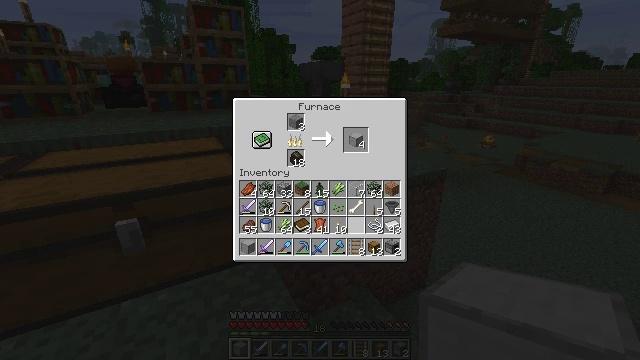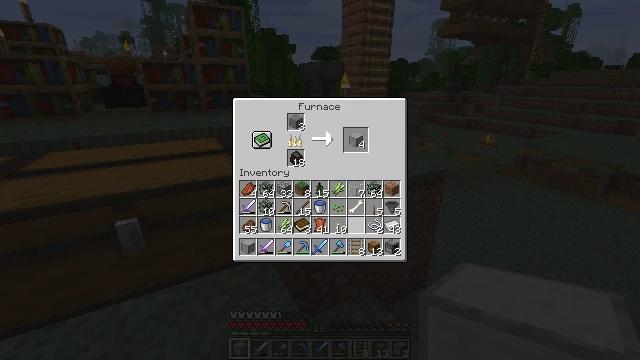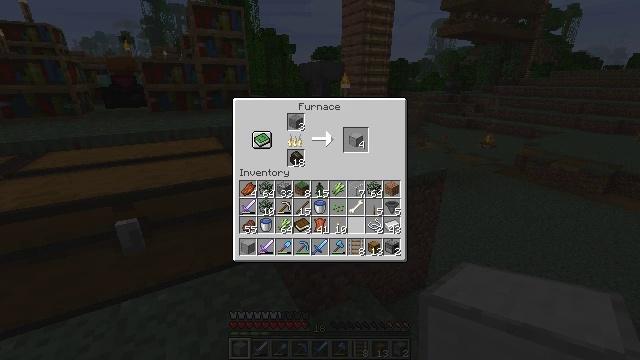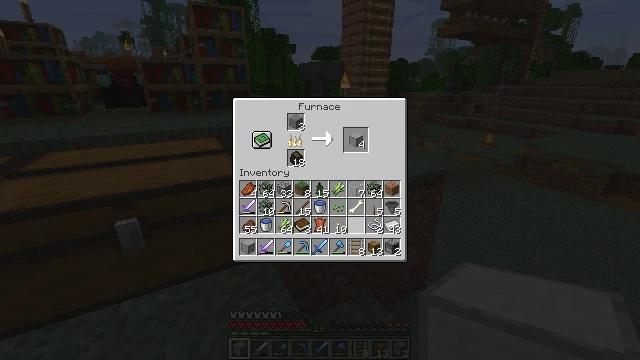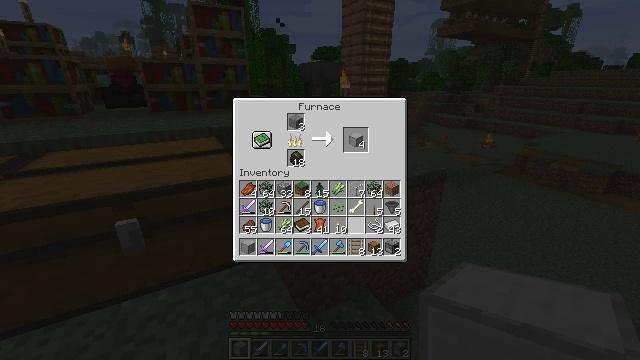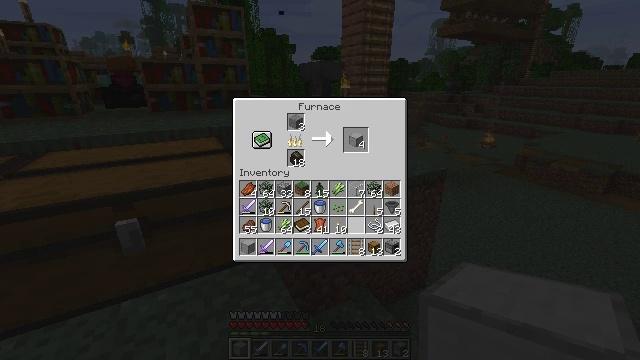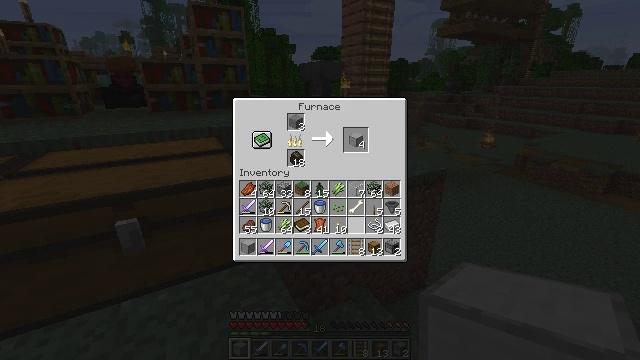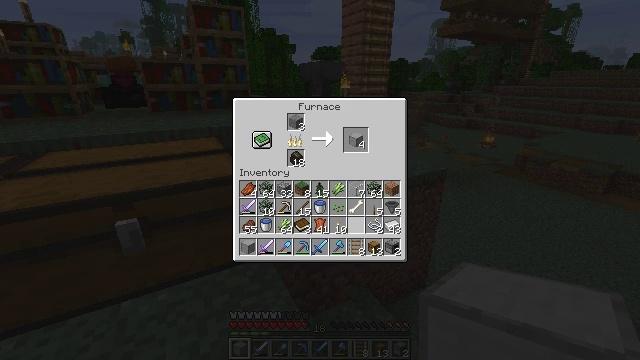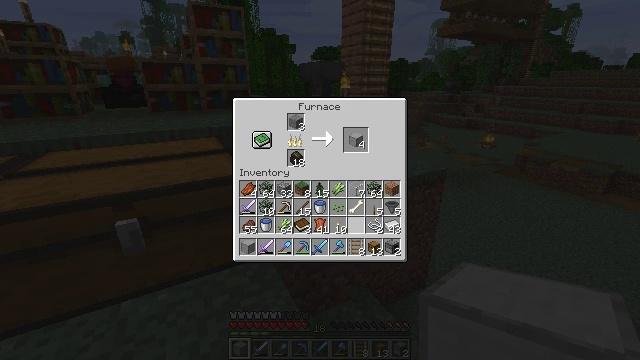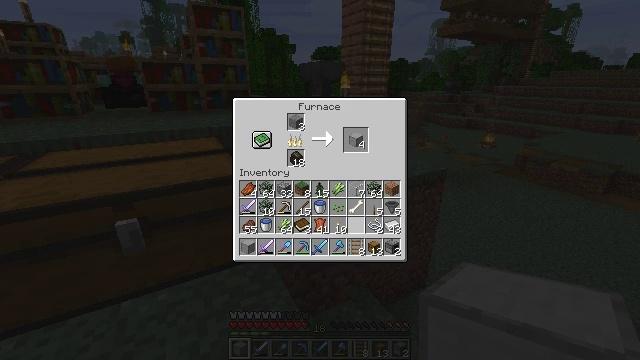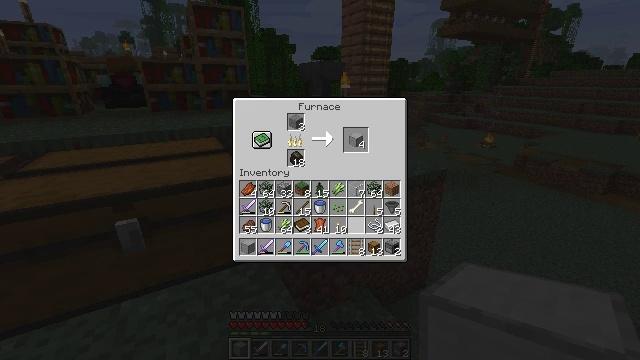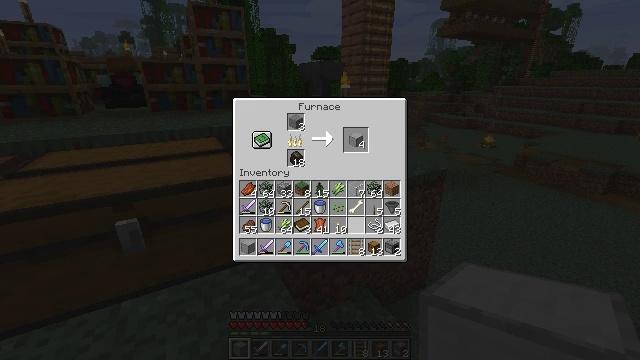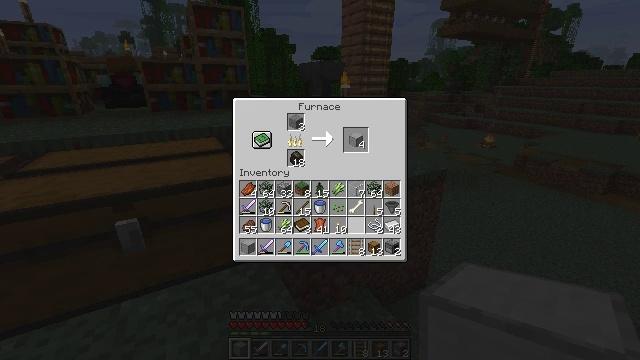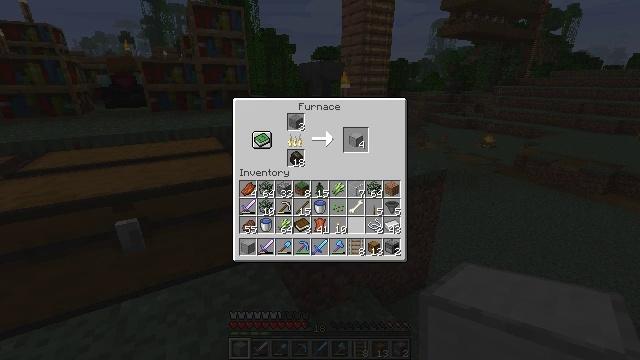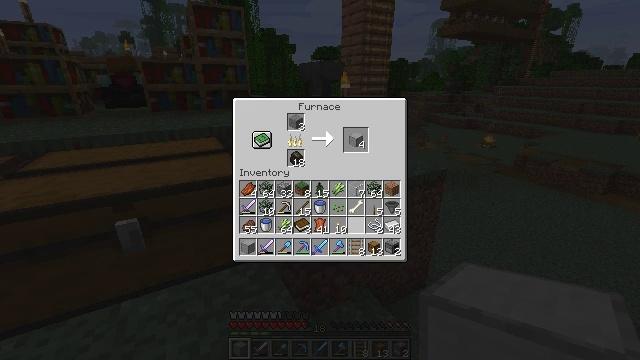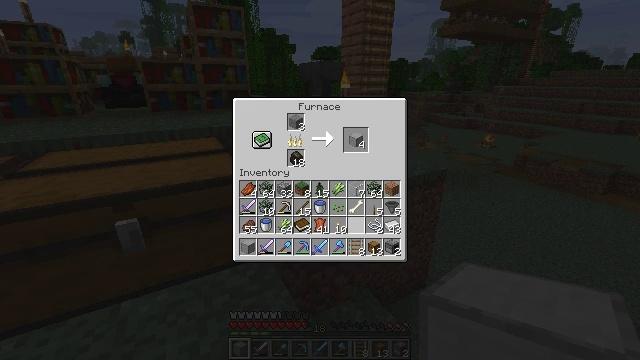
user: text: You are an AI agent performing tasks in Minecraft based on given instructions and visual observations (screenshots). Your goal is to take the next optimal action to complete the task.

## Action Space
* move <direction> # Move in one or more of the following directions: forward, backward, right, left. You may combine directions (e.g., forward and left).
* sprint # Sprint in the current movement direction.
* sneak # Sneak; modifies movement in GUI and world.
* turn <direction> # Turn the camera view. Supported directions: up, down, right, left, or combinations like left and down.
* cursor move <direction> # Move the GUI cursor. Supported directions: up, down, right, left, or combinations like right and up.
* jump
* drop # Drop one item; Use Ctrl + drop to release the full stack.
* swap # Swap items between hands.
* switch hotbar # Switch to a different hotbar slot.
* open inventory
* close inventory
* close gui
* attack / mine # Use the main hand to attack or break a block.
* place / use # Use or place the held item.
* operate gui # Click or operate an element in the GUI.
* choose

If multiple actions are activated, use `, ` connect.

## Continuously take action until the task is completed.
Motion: motion action
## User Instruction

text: Turn regular stone into smooth stone by smelting in the furnace.
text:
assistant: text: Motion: no_op
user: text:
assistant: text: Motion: no_op
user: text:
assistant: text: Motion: no_op
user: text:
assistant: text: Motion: no_op
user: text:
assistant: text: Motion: no_op
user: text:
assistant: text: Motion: no_op
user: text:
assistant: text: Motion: no_op
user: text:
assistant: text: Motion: no_op
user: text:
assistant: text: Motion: no_op
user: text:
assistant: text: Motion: no_op
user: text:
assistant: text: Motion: no_op
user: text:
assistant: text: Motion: no_op
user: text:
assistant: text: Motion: no_op
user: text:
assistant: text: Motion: no_op
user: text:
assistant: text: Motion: no_op
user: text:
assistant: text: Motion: no_op
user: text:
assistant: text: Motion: no_op
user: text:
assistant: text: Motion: no_op
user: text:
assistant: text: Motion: no_op
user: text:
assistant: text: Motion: no_op
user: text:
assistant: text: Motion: no_op
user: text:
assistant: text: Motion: no_op
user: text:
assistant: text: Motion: no_op
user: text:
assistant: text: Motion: no_op
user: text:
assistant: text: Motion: no_op
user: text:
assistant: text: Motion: no_op
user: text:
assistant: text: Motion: no_op
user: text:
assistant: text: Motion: no_op
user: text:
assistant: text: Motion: no_op
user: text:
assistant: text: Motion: no_op